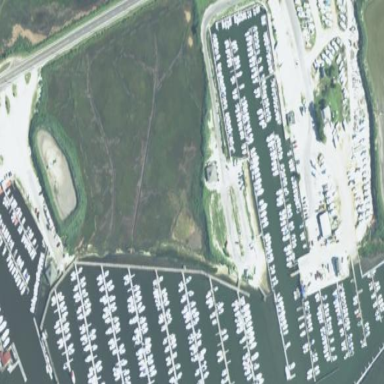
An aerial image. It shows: Marina on leisure land.